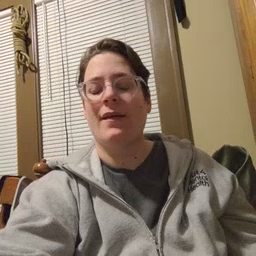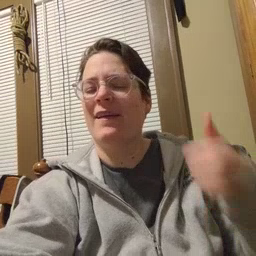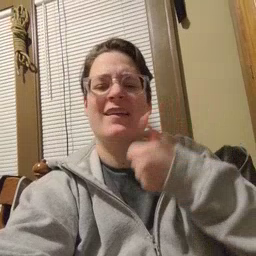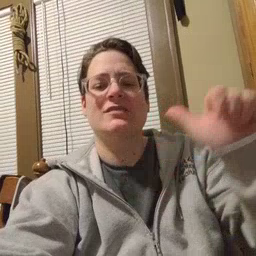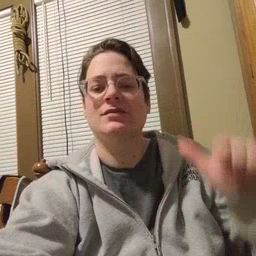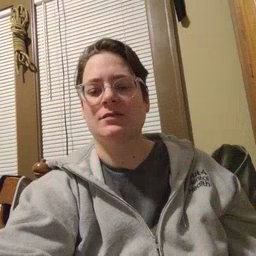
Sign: any